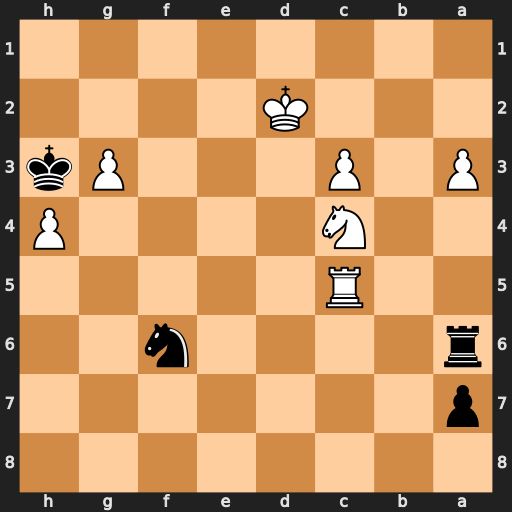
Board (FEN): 8/p7/r4n2/2R5/2N4P/P1P3Pk/3K4/8
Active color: b
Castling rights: -
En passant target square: -
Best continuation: Ne4+ Ke3 Nxc5